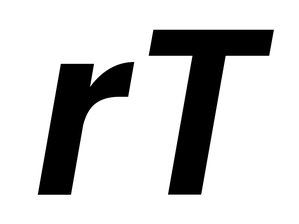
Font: Poppins-SemiBoldItalic